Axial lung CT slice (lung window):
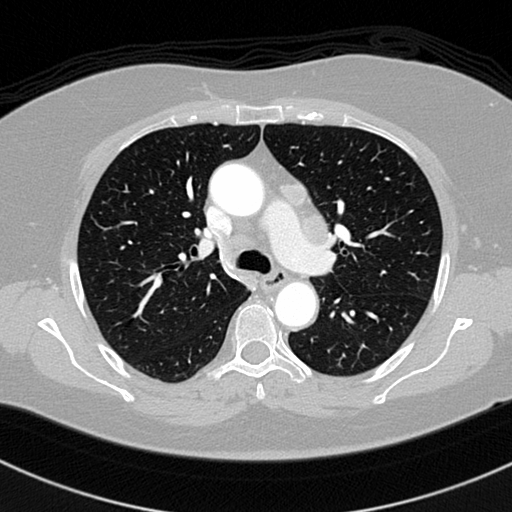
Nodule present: no